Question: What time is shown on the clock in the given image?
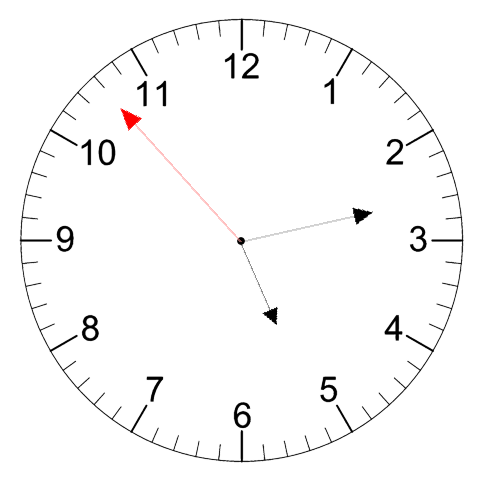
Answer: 05:12:53